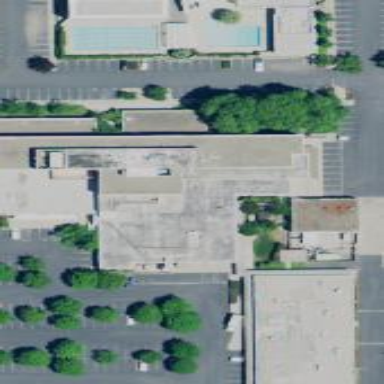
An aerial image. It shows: Hospital building.